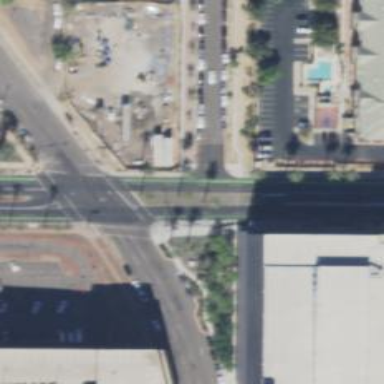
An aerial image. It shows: Solid stop line on the road marking.